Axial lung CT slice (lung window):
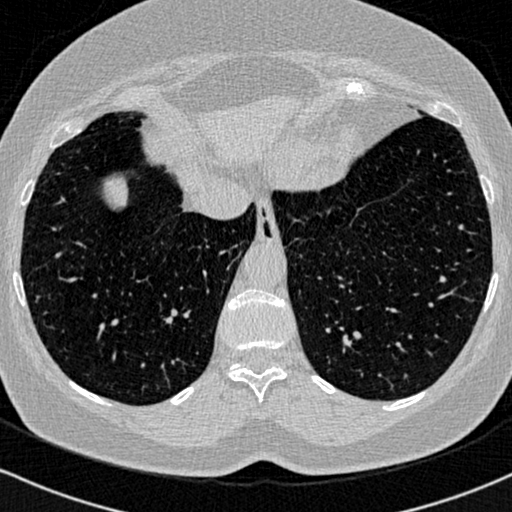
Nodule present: no